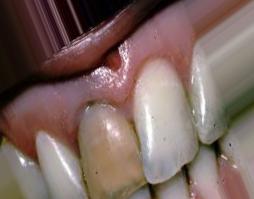
Condition: Tooth Discoloration